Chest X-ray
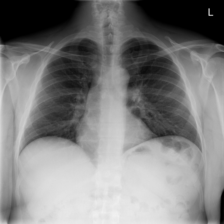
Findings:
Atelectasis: negative
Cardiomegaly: negative
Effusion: negative
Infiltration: negative
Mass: negative
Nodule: negative
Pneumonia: negative
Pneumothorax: negative
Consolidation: negative
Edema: negative
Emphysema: negative
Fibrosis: negative
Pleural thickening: negative
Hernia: negative